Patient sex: F
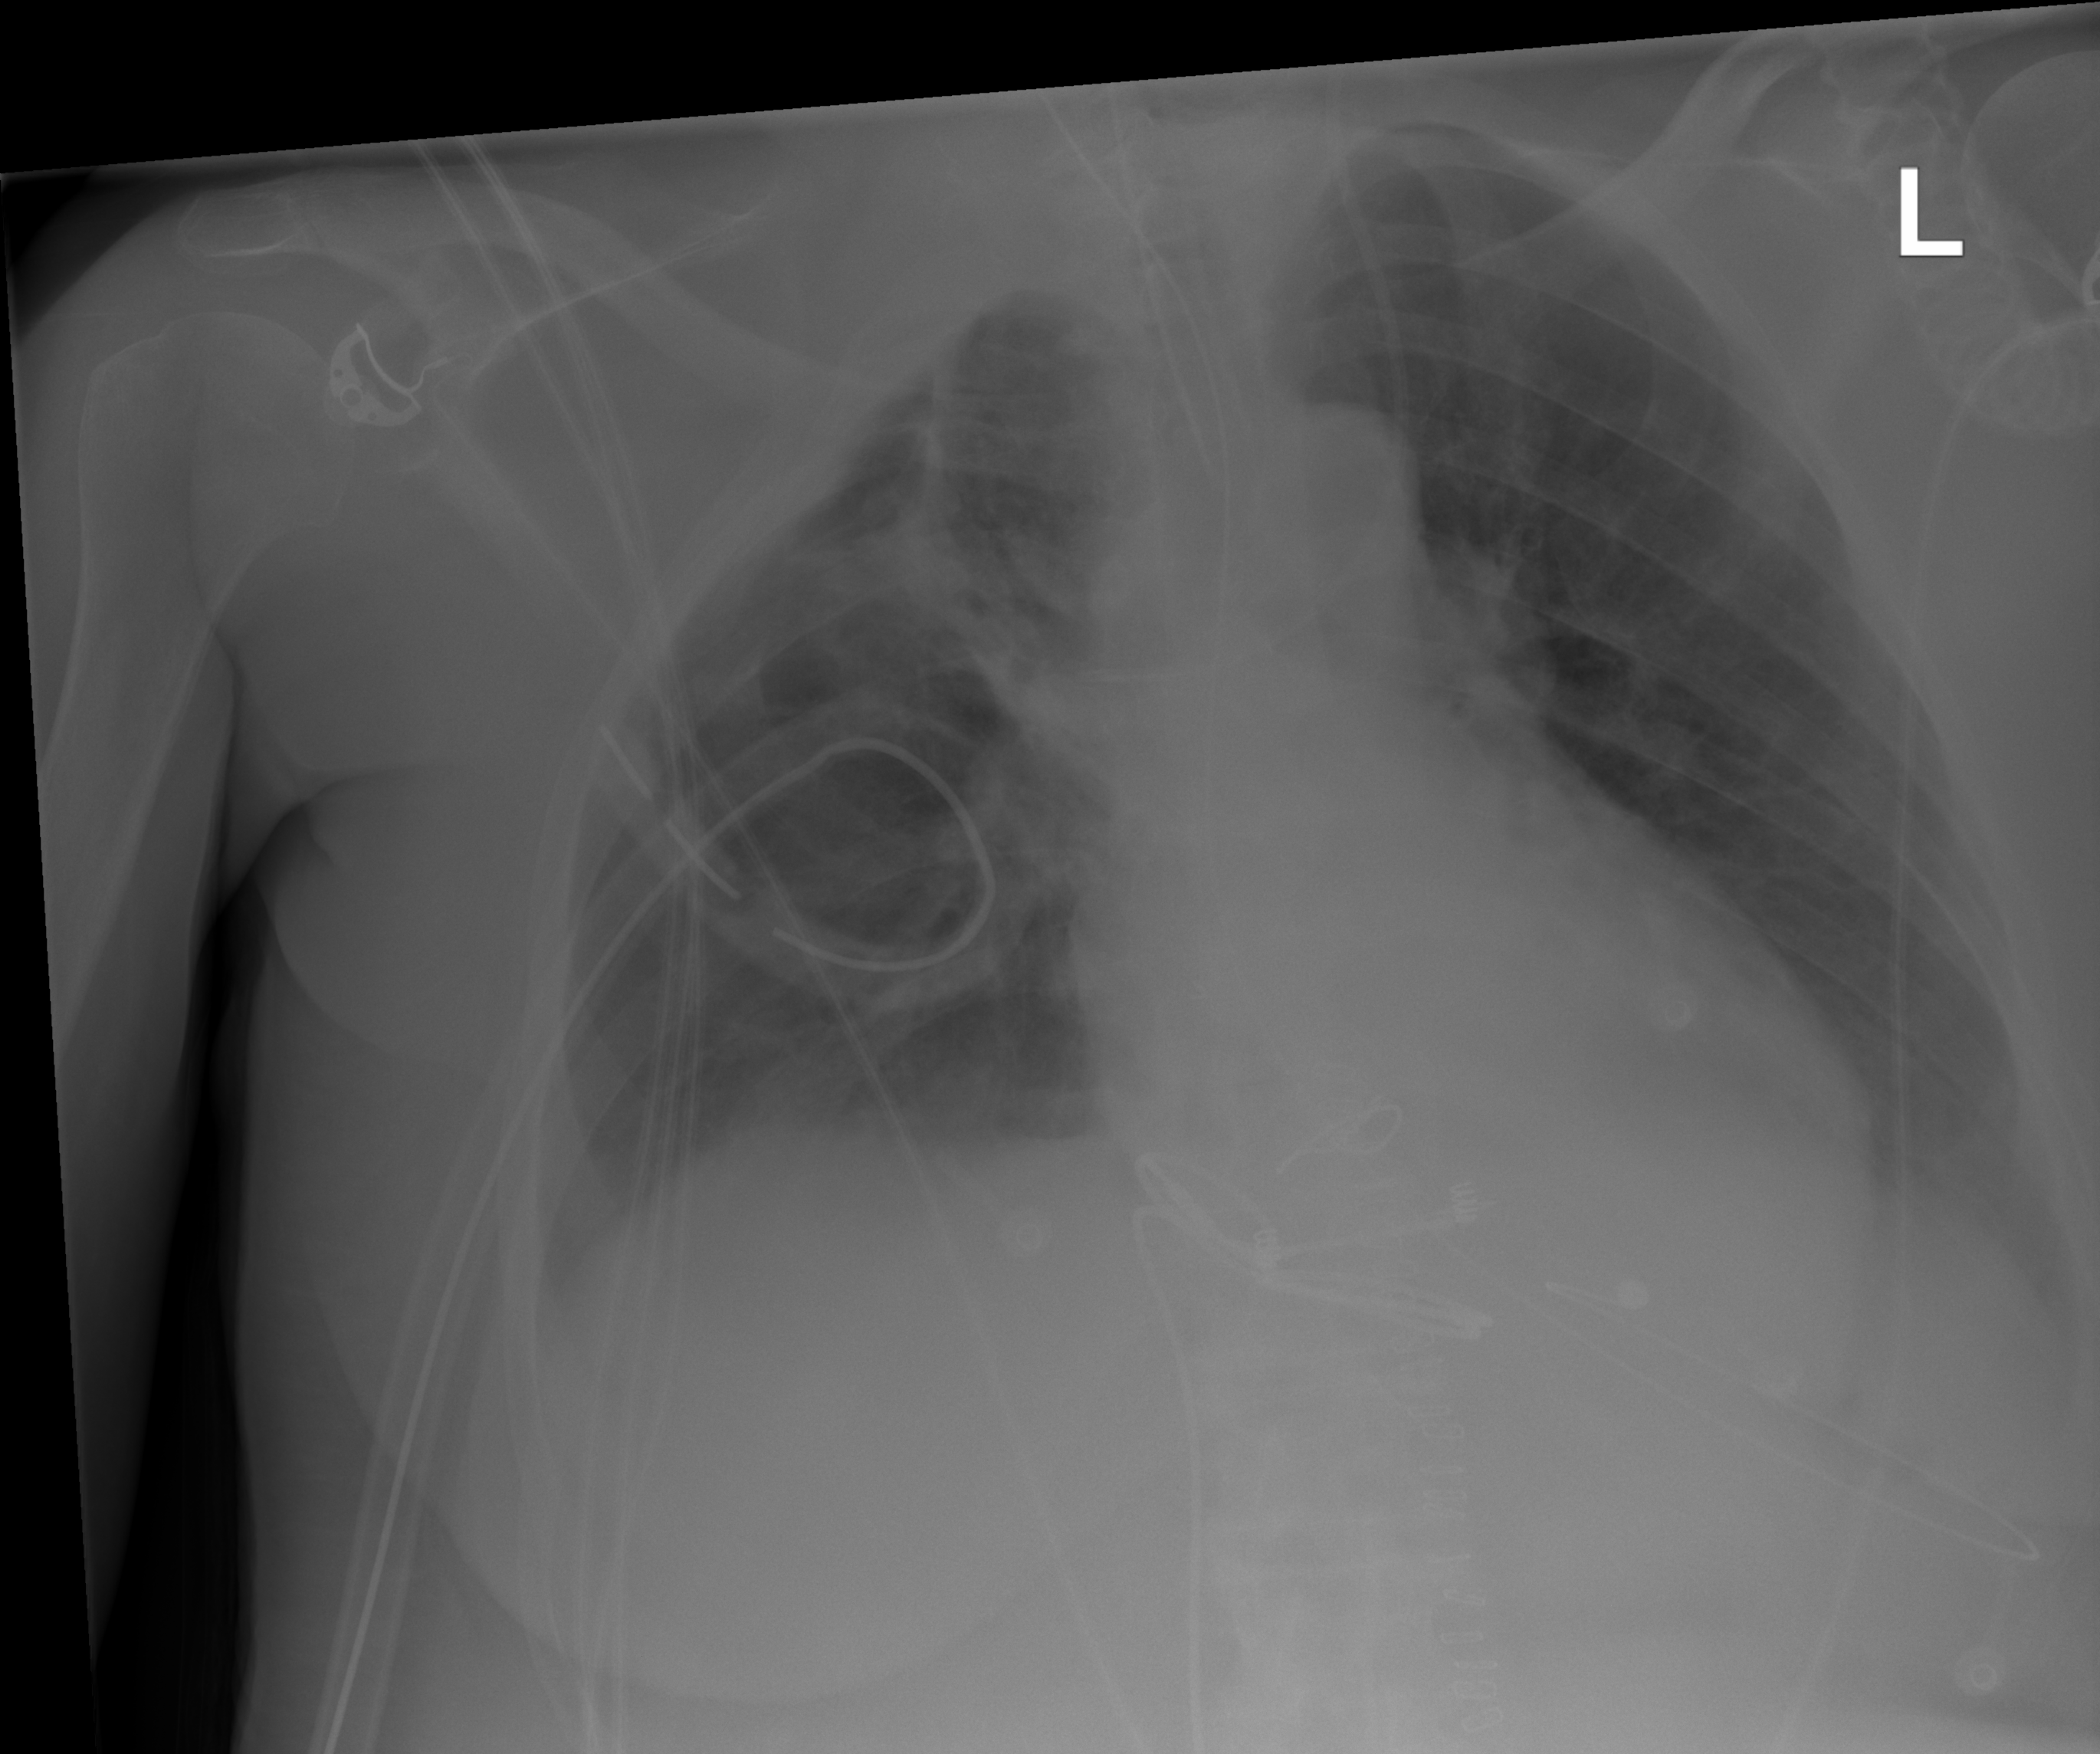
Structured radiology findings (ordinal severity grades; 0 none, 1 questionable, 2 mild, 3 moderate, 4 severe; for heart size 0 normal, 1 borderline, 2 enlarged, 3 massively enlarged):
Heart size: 0
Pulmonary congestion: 0
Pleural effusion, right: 1
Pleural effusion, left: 2
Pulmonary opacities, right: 0
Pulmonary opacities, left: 0
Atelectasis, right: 2
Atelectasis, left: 2